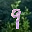
Label: 9